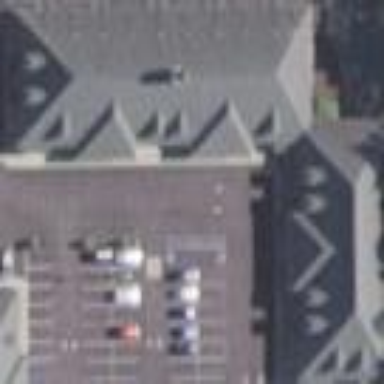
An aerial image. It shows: Office building.